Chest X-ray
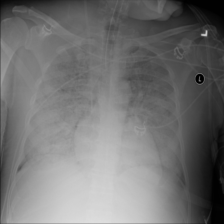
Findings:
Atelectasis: negative
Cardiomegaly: negative
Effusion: negative
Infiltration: negative
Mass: negative
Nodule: negative
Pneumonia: negative
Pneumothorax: negative
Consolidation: negative
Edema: positive
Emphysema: negative
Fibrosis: negative
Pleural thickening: negative
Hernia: negative